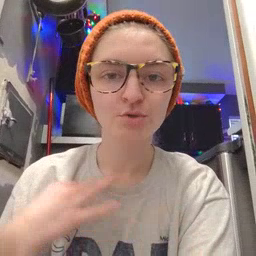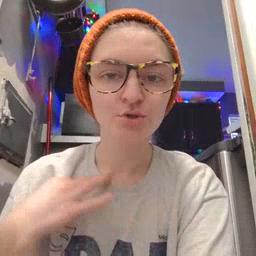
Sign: shirt